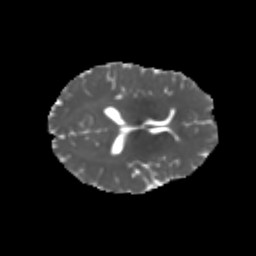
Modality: MD
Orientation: axial
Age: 23
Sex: male
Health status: healthy